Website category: university
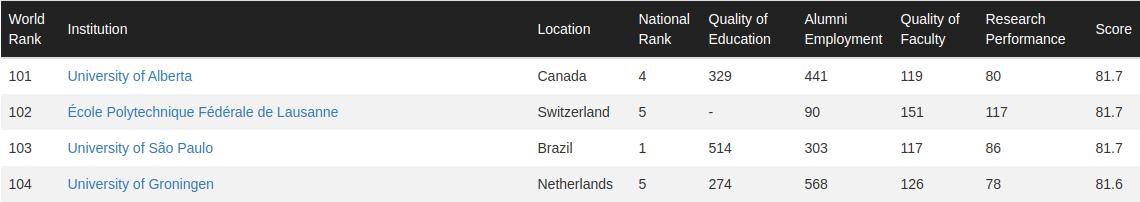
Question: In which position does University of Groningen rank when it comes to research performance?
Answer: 78

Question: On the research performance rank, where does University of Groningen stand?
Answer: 78

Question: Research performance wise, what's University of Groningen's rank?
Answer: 78

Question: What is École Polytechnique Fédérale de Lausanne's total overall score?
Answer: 81.7

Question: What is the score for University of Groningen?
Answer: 81.6

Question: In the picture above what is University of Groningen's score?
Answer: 81.6

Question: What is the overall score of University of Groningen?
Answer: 81.6

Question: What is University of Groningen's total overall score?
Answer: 81.6

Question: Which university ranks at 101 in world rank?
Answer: University of Alberta

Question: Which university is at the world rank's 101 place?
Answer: University of Alberta

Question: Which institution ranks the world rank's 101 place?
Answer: University of Alberta

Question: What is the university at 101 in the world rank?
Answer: University of Alberta

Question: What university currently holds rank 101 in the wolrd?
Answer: University of Alberta

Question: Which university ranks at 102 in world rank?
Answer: École Polytechnique Fédérale de Lausanne

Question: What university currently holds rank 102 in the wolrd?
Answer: École Polytechnique Fédérale de Lausanne

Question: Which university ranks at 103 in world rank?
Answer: University of São Paulo

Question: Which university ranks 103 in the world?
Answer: University of São Paulo

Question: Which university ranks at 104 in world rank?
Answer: University of Groningen

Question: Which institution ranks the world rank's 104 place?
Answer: University of Groningen

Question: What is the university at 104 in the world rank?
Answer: University of Groningen

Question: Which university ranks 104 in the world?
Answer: University of Groningen

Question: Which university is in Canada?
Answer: University of Alberta

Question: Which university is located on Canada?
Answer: University of Alberta

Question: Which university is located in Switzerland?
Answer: École Polytechnique Fédérale de Lausanne

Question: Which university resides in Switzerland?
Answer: École Polytechnique Fédérale de Lausanne

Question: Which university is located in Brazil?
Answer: University of São Paulo

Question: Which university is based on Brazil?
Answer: University of São Paulo

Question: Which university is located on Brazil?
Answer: University of São Paulo

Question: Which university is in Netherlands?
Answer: University of Groningen

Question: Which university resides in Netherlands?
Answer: University of Groningen

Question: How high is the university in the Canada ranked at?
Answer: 101

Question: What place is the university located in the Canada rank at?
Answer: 101

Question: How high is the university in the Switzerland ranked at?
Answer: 102

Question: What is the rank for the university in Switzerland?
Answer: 102

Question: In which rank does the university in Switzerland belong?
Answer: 102

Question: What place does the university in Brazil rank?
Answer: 103

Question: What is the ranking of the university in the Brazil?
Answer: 103

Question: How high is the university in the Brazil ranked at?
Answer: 103

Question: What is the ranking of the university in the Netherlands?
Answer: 104

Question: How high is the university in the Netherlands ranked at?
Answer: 104

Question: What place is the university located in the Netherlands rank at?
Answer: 104

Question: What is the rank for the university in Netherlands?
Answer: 104

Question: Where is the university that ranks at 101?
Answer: Canada

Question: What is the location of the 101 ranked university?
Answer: Canada

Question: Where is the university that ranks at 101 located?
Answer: Canada

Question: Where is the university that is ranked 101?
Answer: Canada

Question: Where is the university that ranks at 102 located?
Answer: Switzerland

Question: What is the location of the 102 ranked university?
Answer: Switzerland

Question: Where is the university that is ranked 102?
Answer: Switzerland

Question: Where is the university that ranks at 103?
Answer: Brazil

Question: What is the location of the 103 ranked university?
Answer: Brazil

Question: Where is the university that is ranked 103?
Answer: Brazil

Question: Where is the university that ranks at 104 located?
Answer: Netherlands

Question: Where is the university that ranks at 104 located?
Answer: Netherlands

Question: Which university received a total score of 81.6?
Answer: University of Groningen

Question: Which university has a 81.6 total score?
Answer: University of Groningen

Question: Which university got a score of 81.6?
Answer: University of Groningen